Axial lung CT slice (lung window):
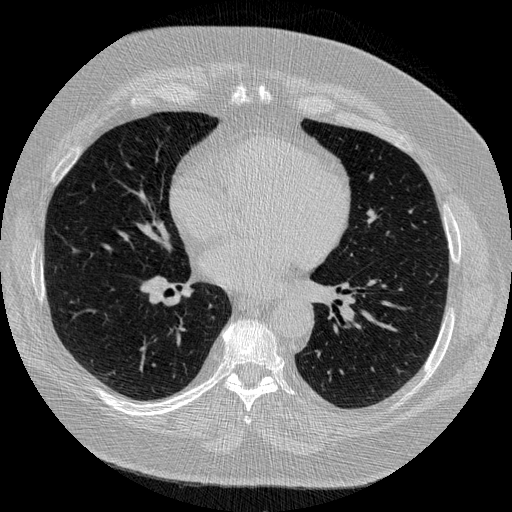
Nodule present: no